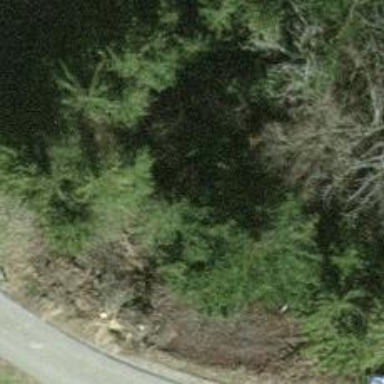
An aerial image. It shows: Culvert tunnel.